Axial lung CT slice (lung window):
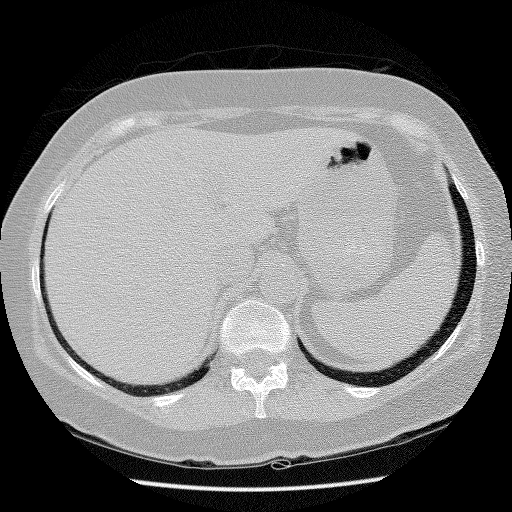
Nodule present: no